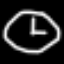
Label: clock